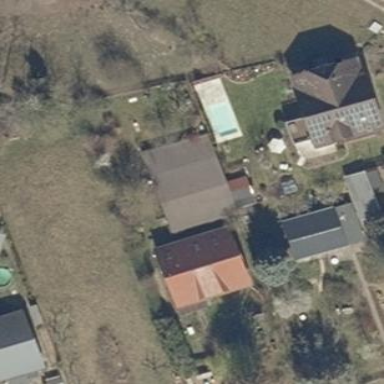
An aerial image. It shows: Garage.